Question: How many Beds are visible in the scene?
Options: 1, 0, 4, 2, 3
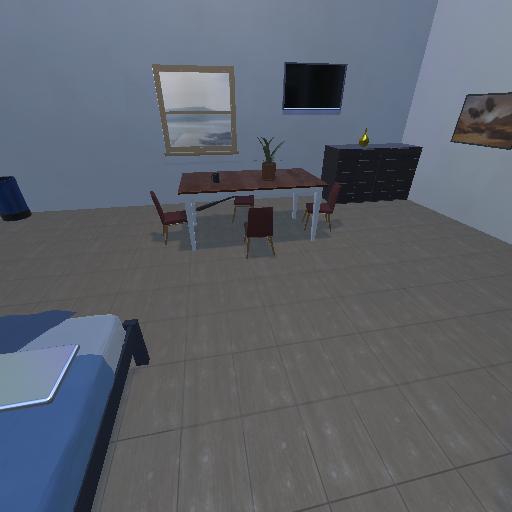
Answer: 1